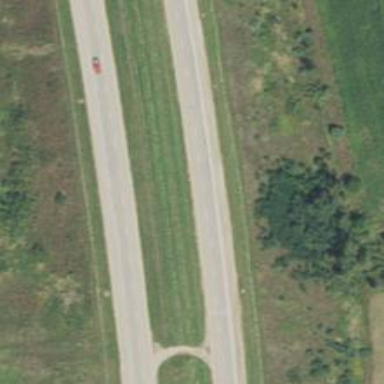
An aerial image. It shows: Trunk highway with expressway features.